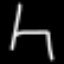
Label: chair